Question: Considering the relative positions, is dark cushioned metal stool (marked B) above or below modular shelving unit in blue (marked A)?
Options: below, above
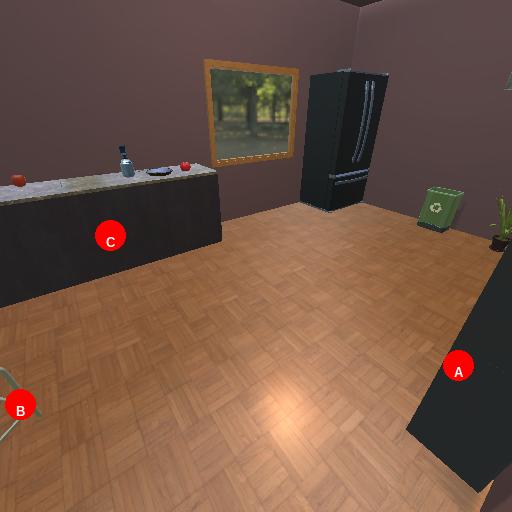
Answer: below